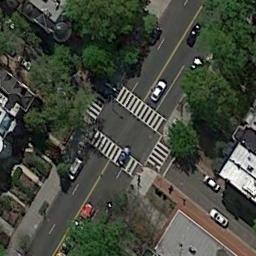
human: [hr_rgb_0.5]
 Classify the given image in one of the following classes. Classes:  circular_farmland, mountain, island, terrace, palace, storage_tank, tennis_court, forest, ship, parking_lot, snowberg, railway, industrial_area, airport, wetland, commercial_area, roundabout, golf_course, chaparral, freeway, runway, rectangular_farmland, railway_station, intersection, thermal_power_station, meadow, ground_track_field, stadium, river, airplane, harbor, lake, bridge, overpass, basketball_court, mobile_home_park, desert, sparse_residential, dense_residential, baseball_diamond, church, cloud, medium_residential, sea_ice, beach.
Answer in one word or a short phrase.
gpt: intersection